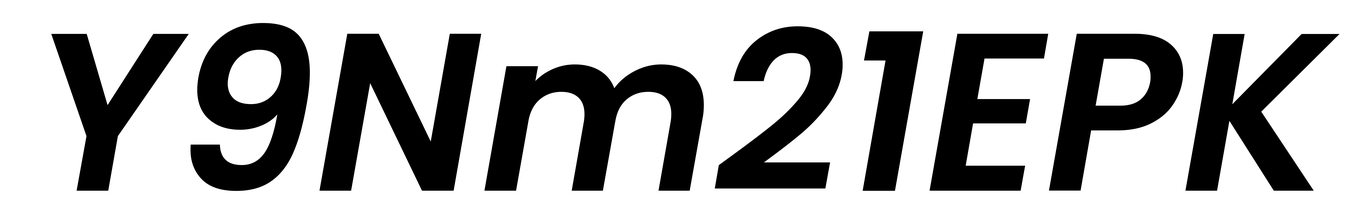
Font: Poppins-SemiBoldItalic